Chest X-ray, AP view. Patient: 65 years old, sex M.
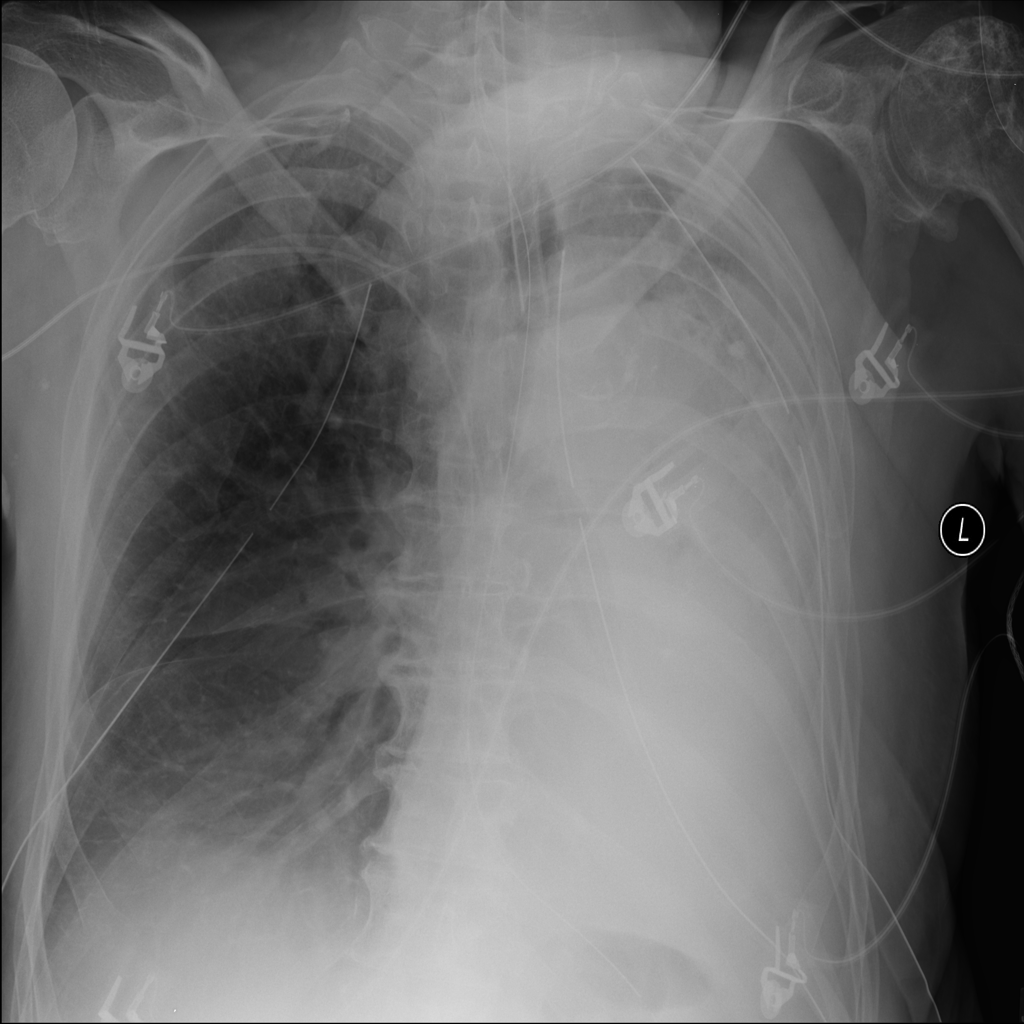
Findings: Atelectasis, Consolidation, Effusion